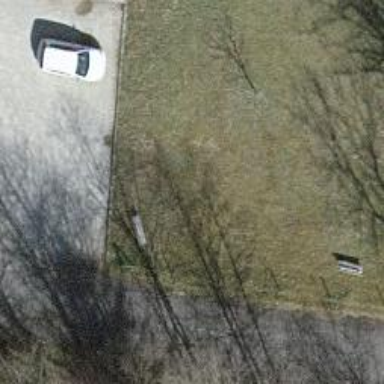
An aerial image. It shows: Bench for seating.